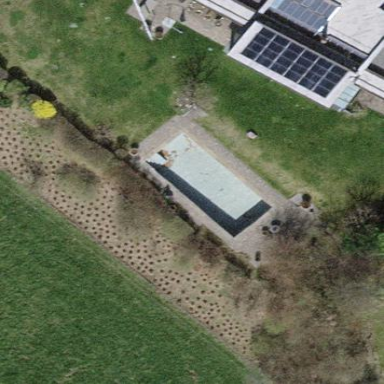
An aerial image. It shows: Swimming pool located in leisure land.